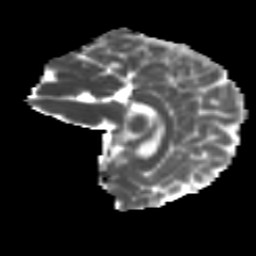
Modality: MD
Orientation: sagittal
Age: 18
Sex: female
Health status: ill
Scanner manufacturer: ge
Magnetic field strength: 3 T
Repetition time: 6.752 s
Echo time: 0.079 s